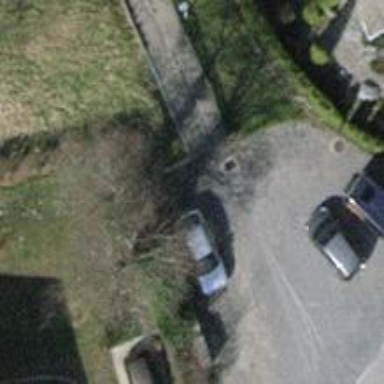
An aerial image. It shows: Set of steps on the road with ramp.